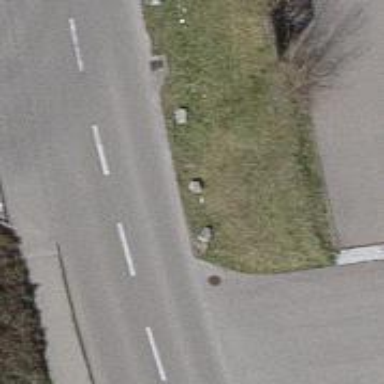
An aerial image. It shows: Block barrier.